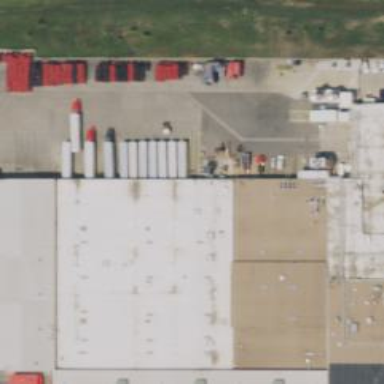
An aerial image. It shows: Industrial building.